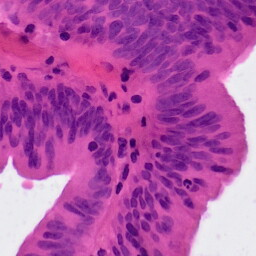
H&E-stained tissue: Colon